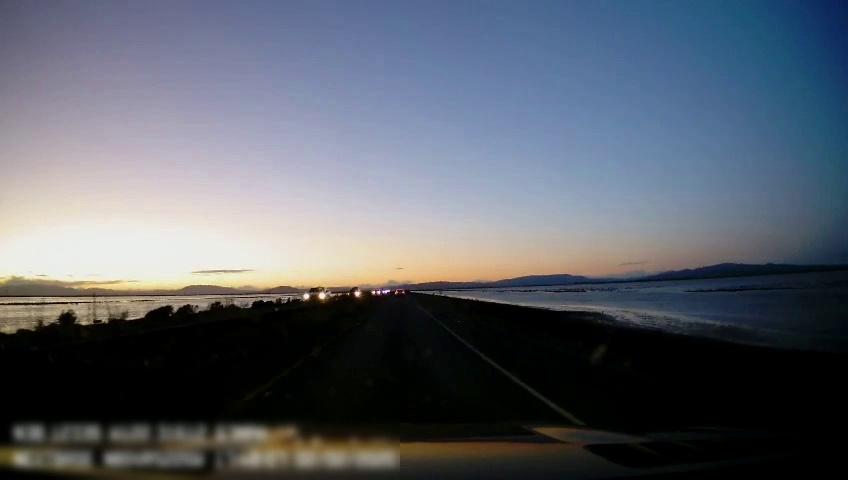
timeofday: Dusk/Dawn/Twilight
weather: Sunny
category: Drivable Space
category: Vehicles | SUV
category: Vehicles | Car
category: Vehicles | Car
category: Vehicles | Car
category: Lanes | Current Lane
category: Lanes | Current Lane